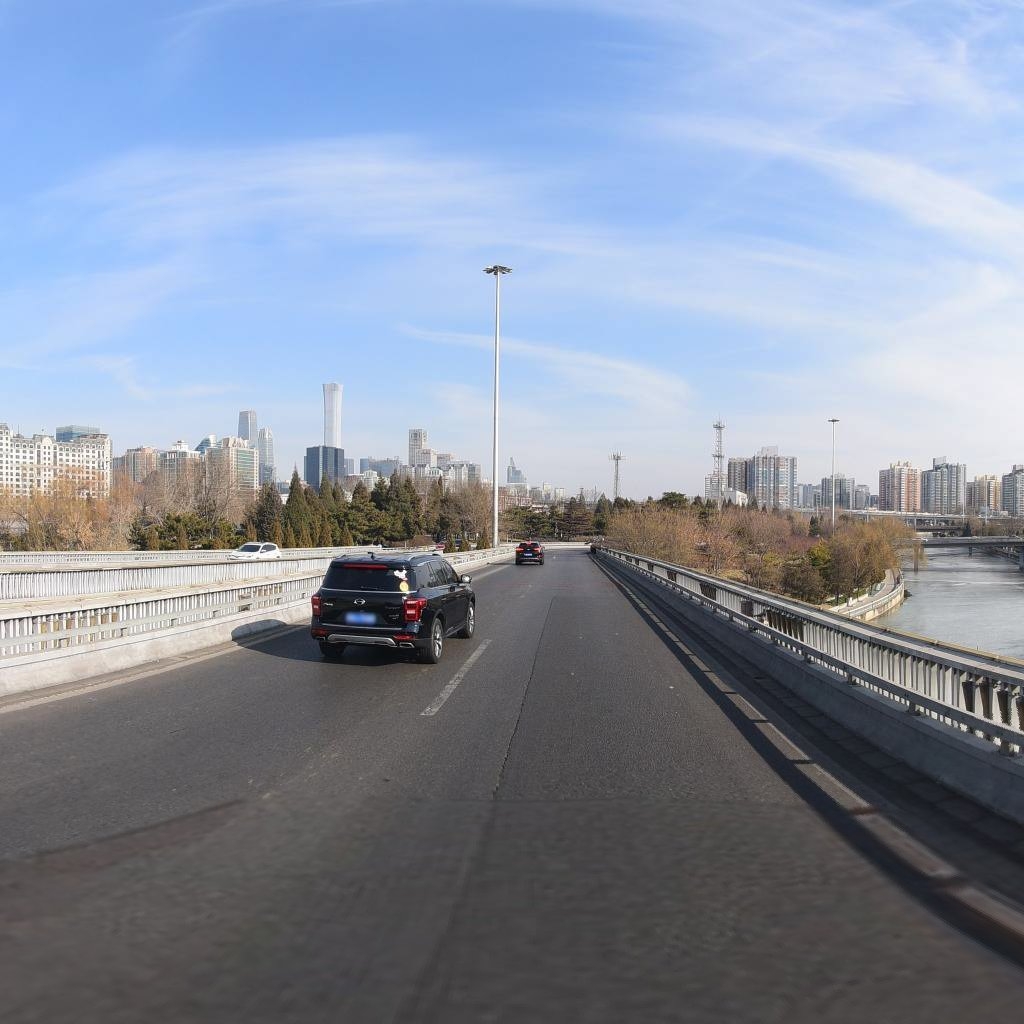
Region: Dongcheng
Road damage annotations: longitudinal crack